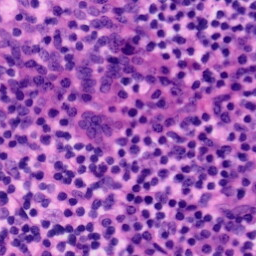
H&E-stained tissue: Tonsil